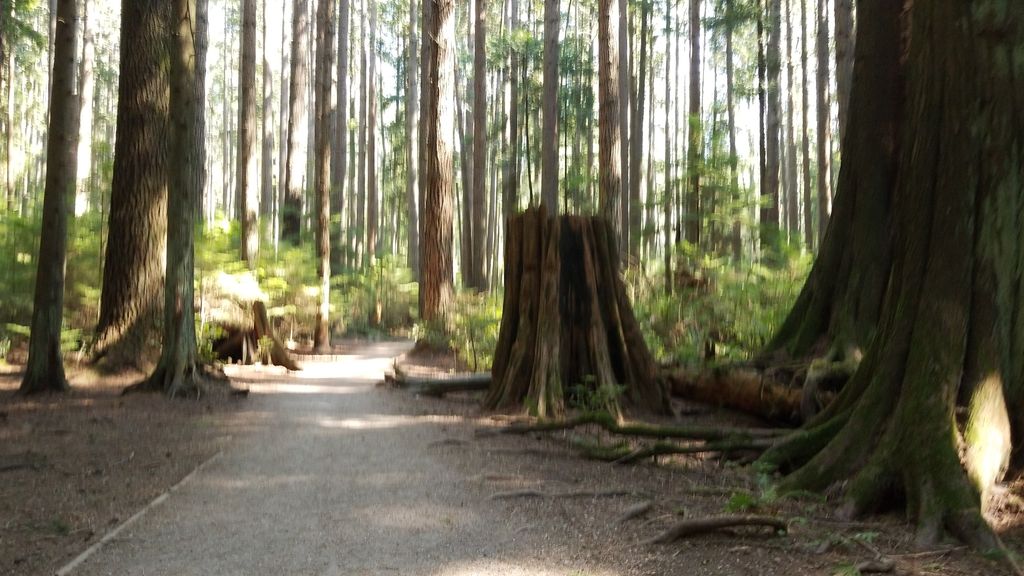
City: vancouver